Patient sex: M
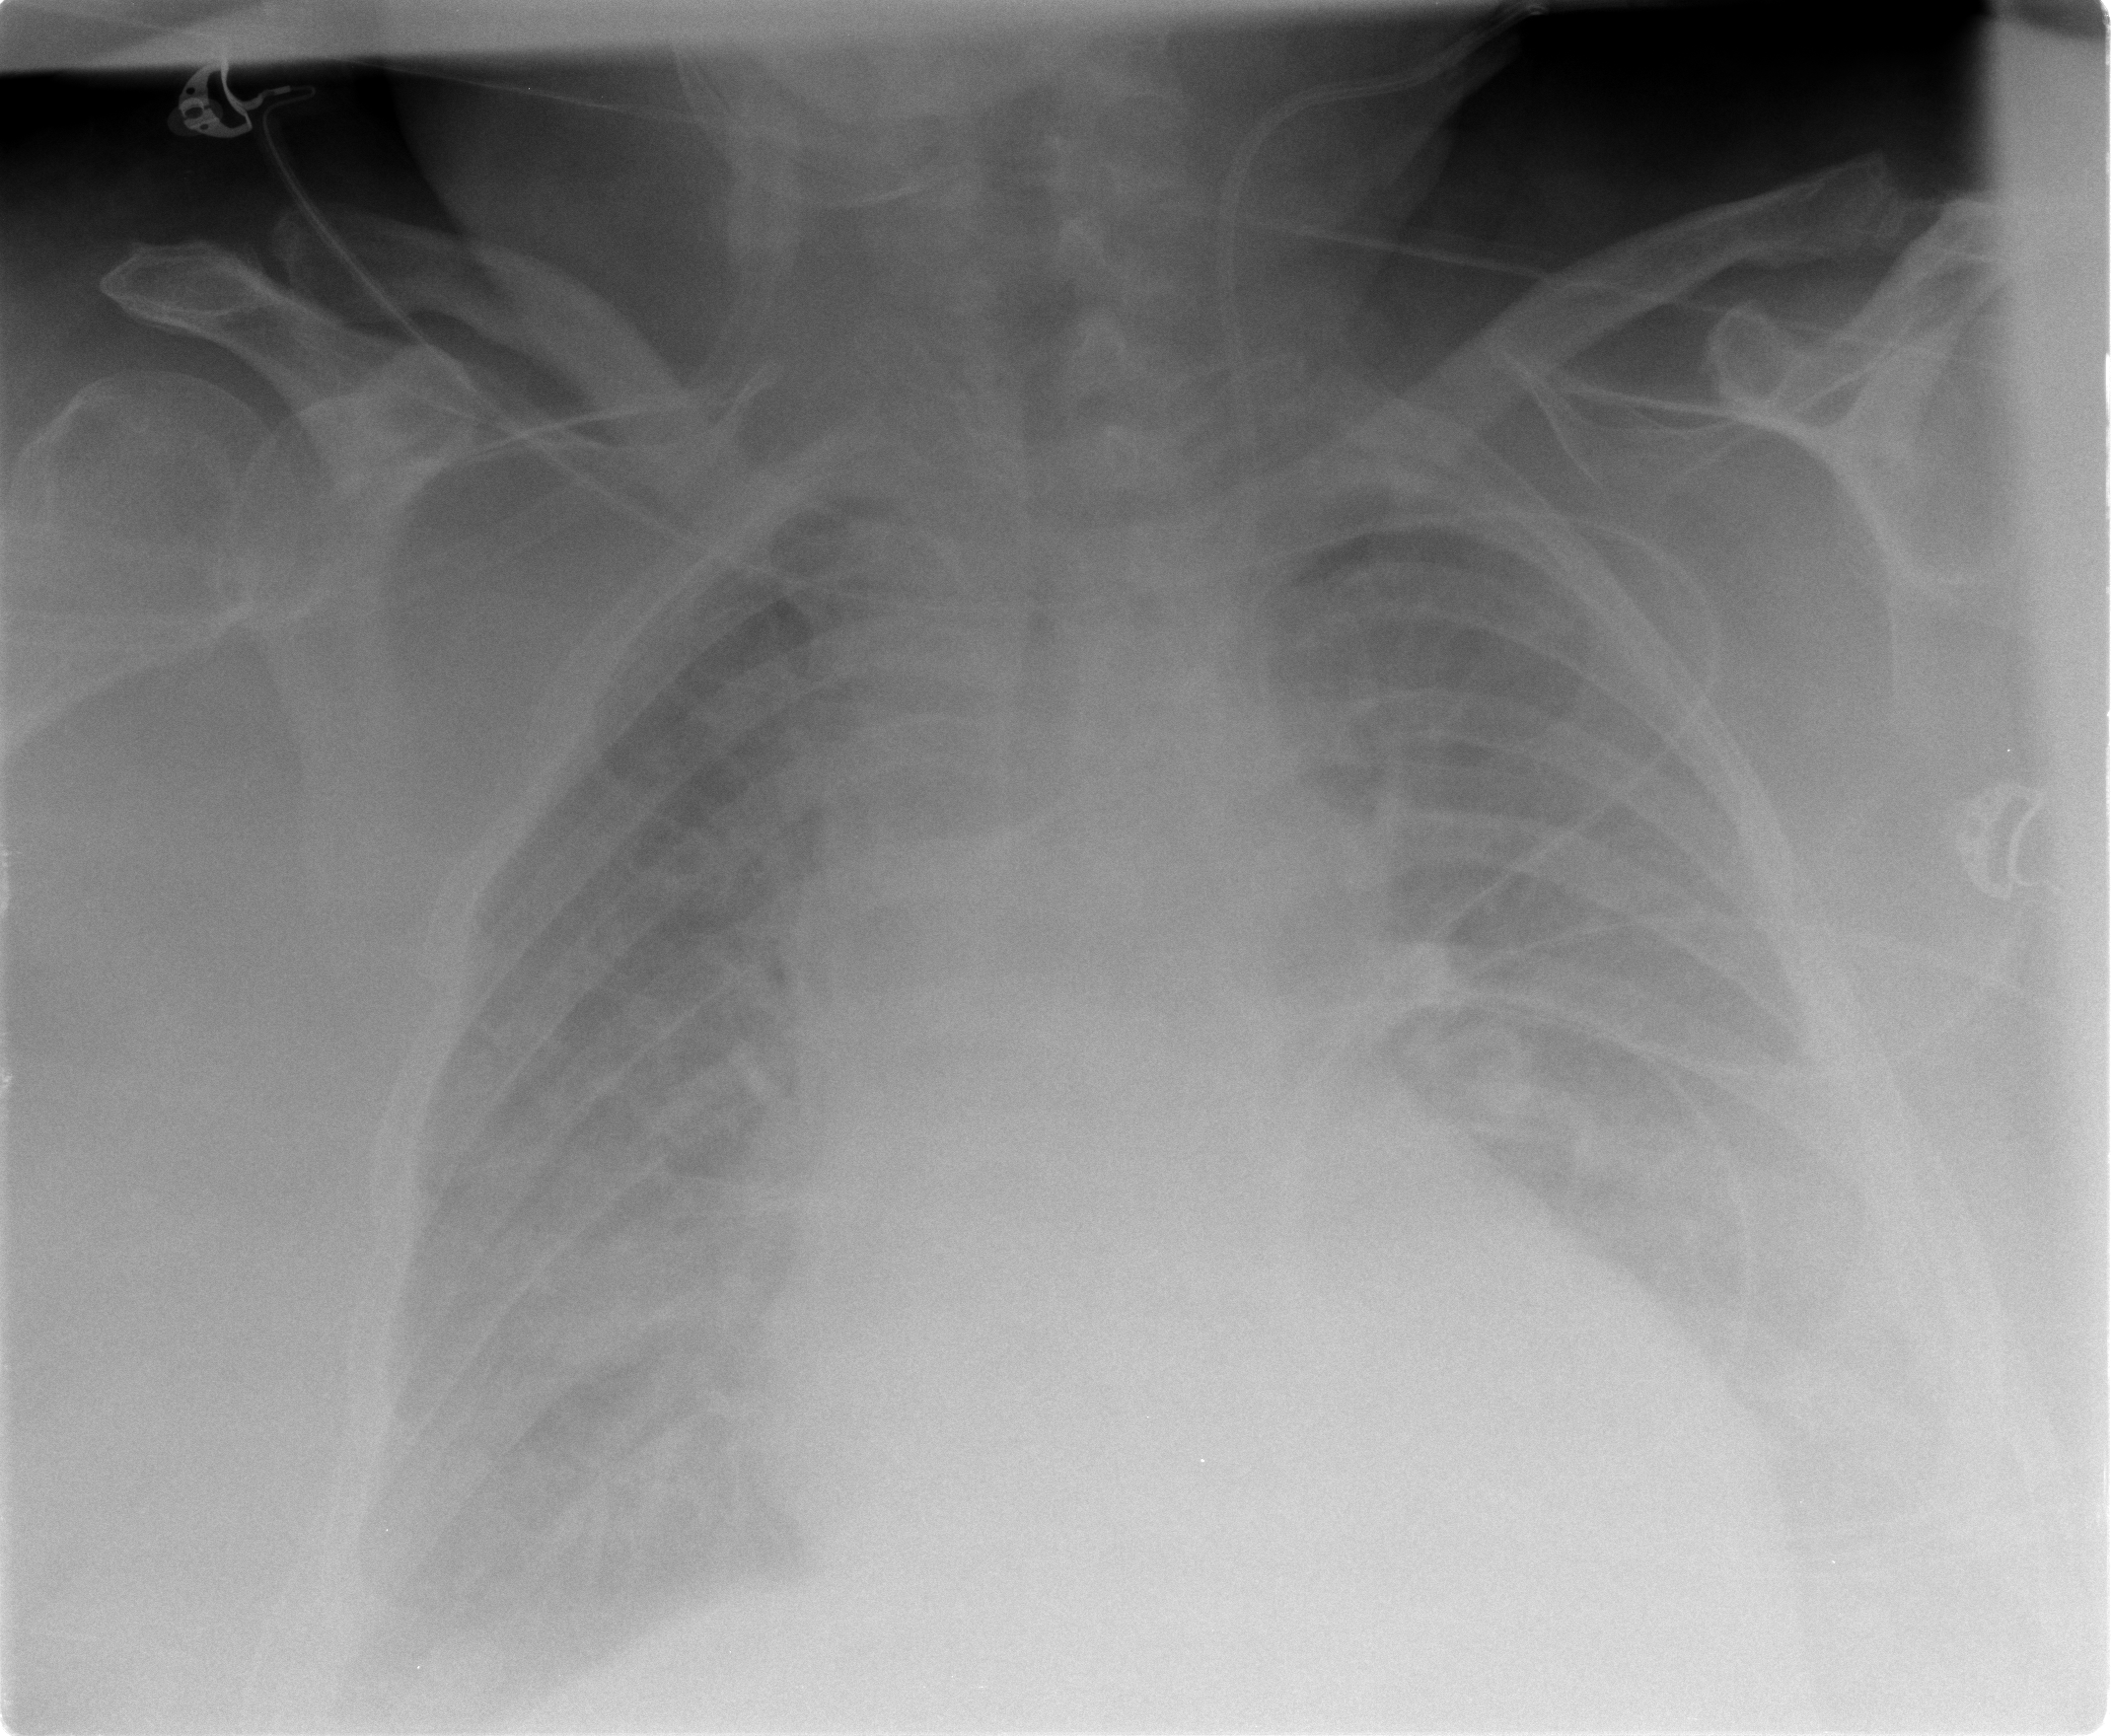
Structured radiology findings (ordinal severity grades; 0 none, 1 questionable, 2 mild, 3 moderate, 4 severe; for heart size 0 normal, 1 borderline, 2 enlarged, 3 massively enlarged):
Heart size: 2
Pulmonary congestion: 3
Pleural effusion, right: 3
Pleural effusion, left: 3
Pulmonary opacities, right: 0
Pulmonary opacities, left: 0
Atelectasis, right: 3
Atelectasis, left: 2